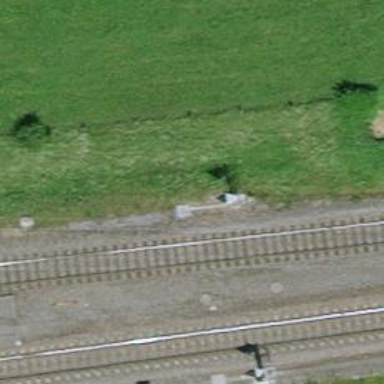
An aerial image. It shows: Railway signal.